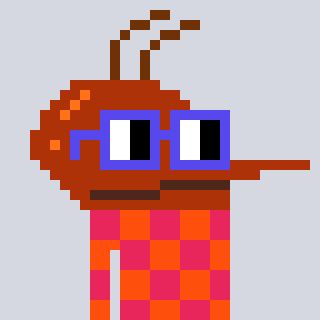
a pixel art character with square blue glasses, a mosquito-shaped head and a orange-colored body on a cool background